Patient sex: F
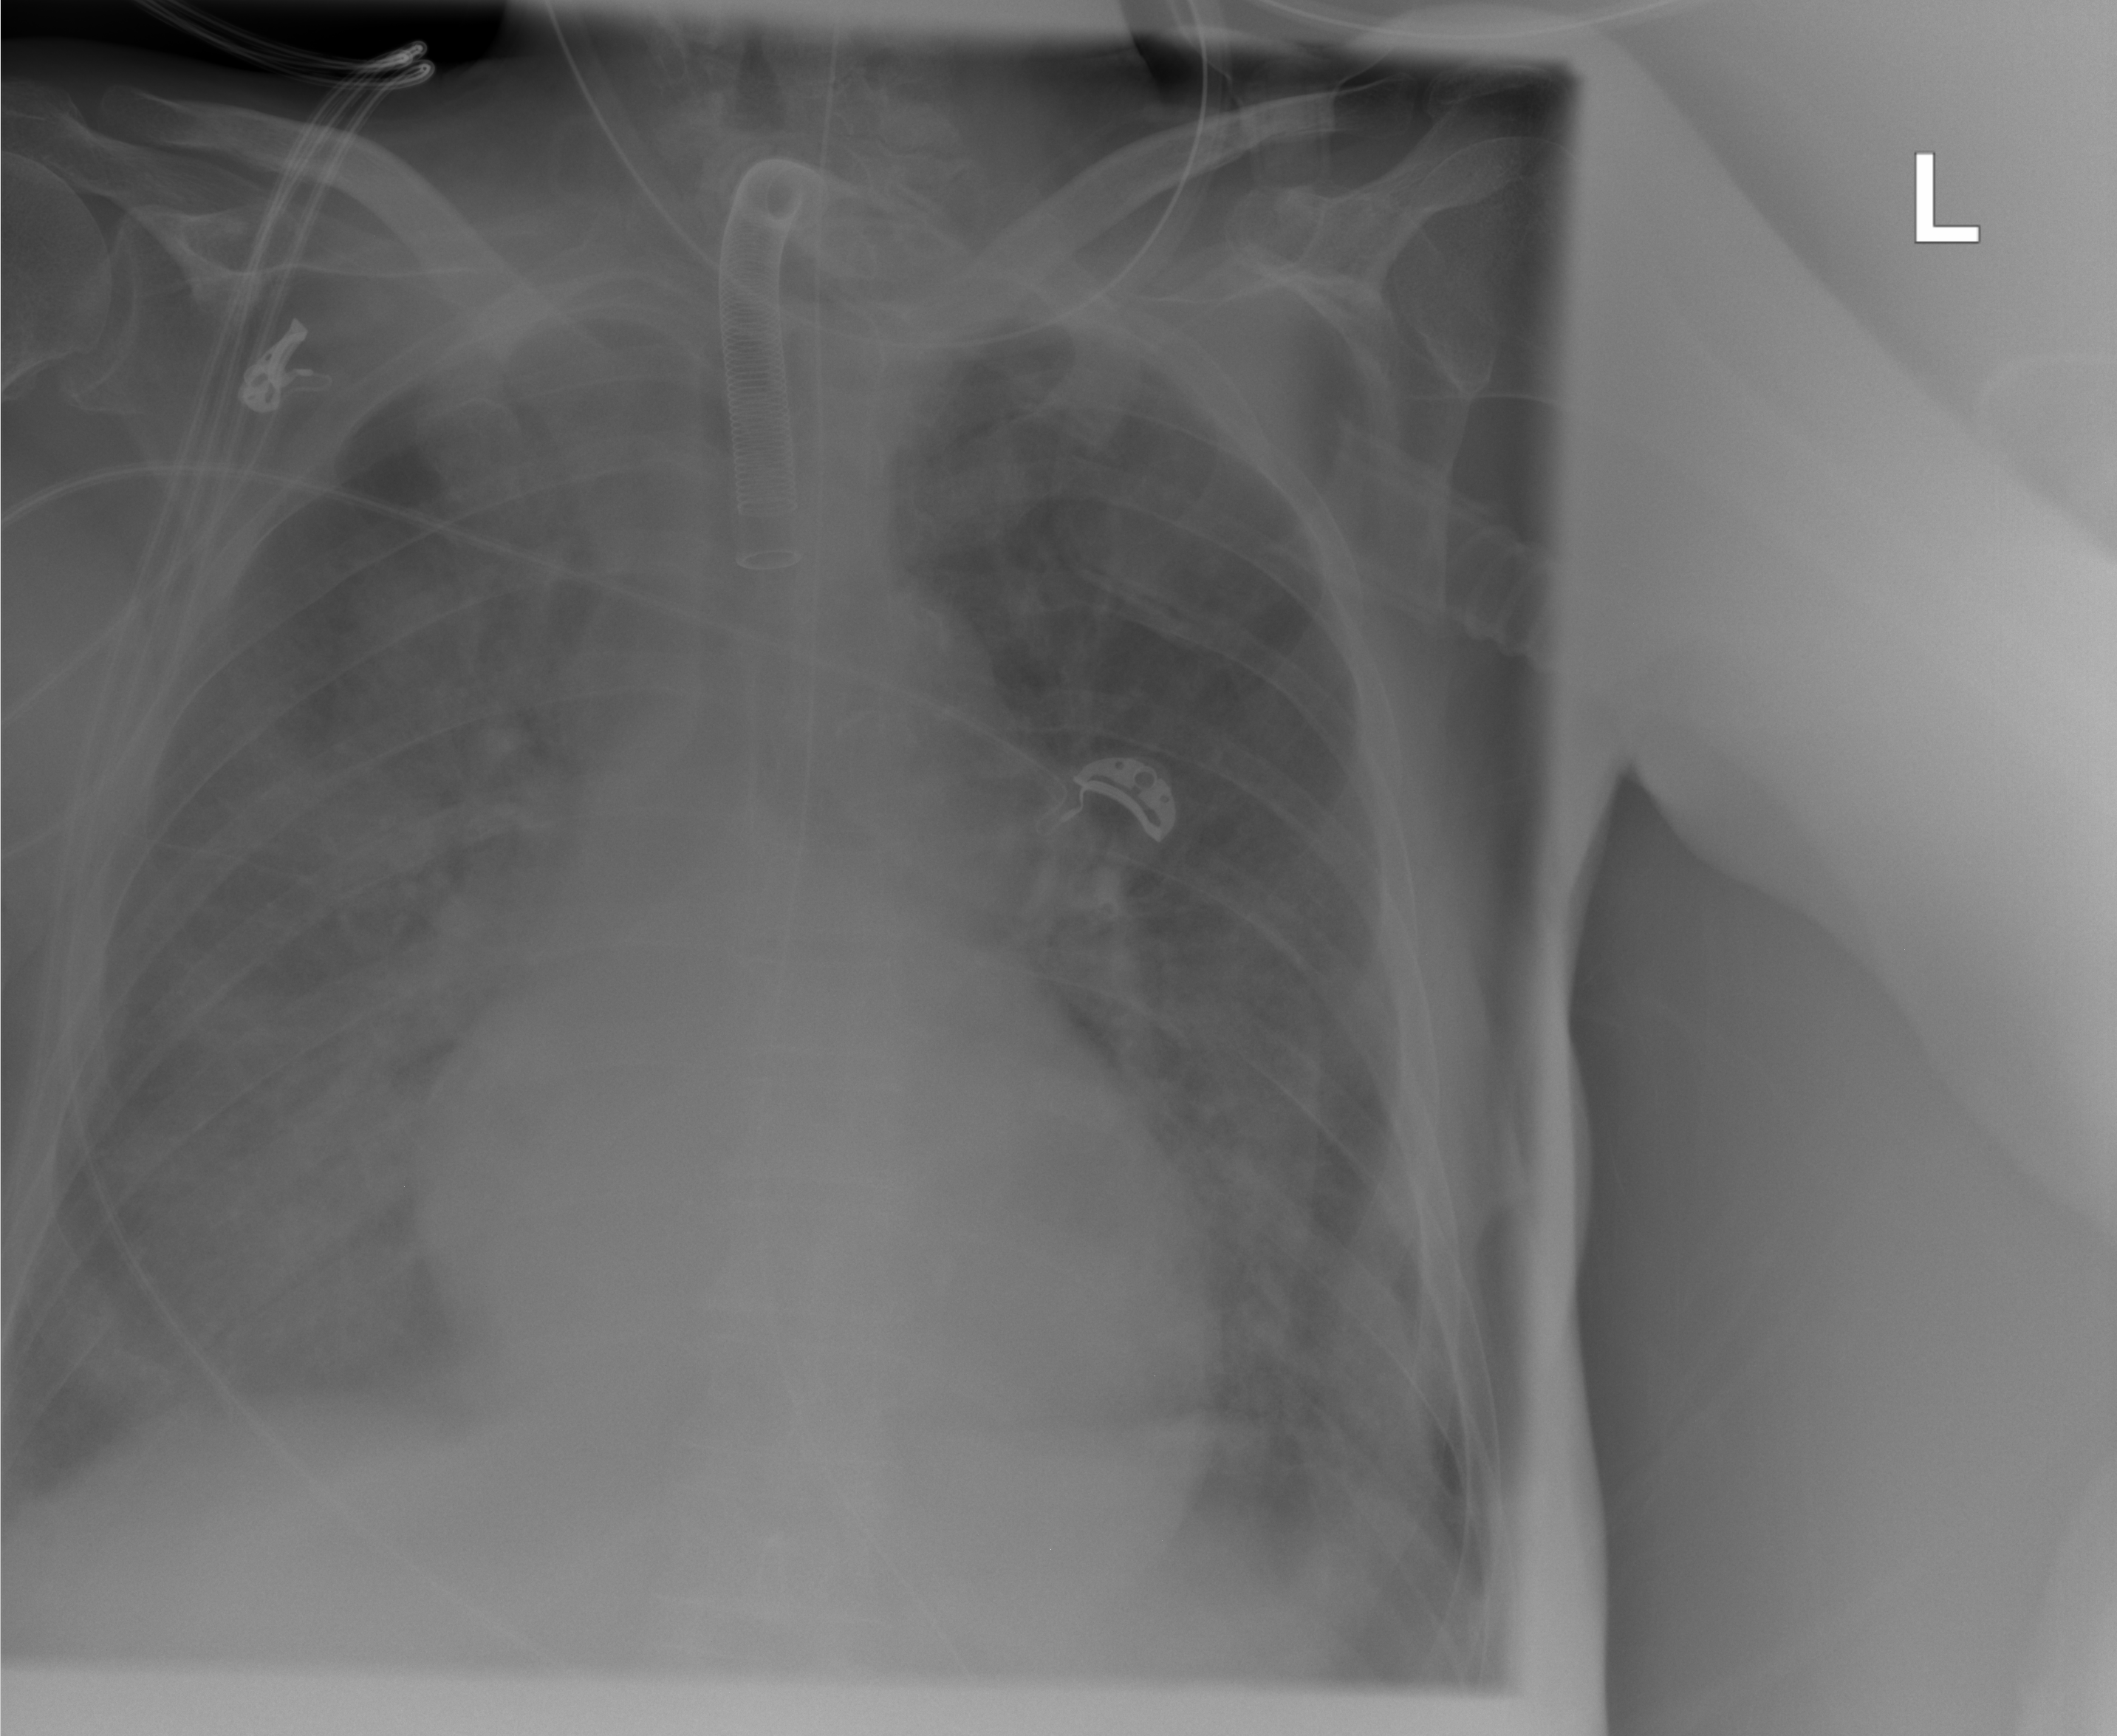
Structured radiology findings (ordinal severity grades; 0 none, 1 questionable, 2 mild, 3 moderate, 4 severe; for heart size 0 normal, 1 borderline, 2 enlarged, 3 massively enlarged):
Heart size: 0
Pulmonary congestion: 3
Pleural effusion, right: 2
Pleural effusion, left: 0
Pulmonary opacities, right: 3
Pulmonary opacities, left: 2
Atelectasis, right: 2
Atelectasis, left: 2